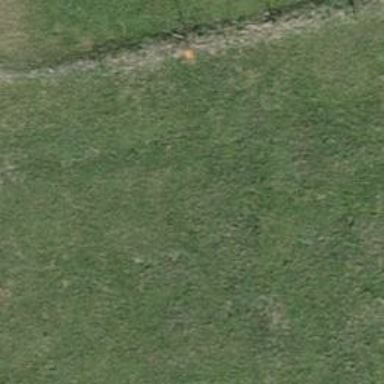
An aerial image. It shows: Pipeline marker.